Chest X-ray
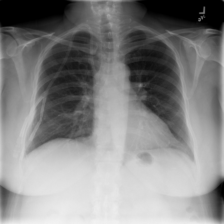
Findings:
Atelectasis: negative
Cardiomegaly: negative
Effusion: negative
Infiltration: negative
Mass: negative
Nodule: negative
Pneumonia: negative
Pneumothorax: negative
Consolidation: negative
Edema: negative
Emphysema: negative
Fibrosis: negative
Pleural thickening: negative
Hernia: negative